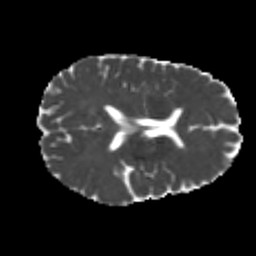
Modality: MD
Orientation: axial
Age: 26
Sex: male
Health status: healthy
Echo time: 0.074 s